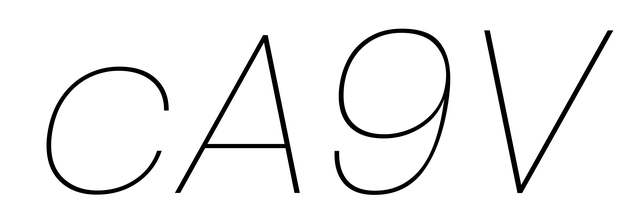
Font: Poppins-ThinItalic